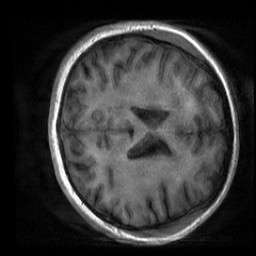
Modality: T1w
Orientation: axial
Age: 25
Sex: female
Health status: healthy
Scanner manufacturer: siemens
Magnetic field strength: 3 T
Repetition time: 2 s
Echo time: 0.00232 s